Question: I'm looking for a solution for this problem:
I have a container div which gets its height / width from a div/img inside it with dynamic height.
inside that container I want to add another square div 72x72px which will be centered both horizontally and vertically.

css solution is preferred
thanks for the help
current html:
'''
<div class="post">
<div class="post-like"></div>
<img src="dsada"/>
</div>
'''
current less:
'''
.post:before{
content: '';
display: inline-block;
height: 100%;
vertical-align: middle;
margin-right: -0.25em; /* Adjusts for spacing */
background: #808080; width: 5px;
}
.post{
background: @white;
direction: rtl;
overflow: hidden;
width: 42%;
margin-left: 2%;
margin-right: 2%;
margin-top: 4%;
position: relative;
text-align: center;
white-space: nowrap;
img{
display: inline-block;
vertical-align: middle;
width: 100%;
}
.post-like
display: inline-block;
vertical-align: middle;
opacity: 1;
cursor: pointer;
height: 72px;
width: 72px;
border-radius: 50%;
background: rgba(0,0,0,0.7);
}
'''
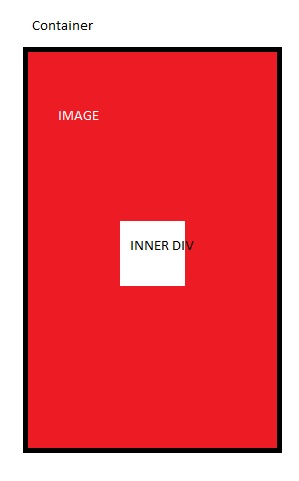
Answer: There is a pretty old trick which work for this case
<URL>
### html
'''
<div class="container">
<img src="http://placehold.it/200x500" alt="" />
<div class="inner"></div>
</div>
'''
### css
'''
.container {
float: left;
margin: 20px;
position: relative;
}
.inner {
background: #fff;
border: 2px solid #333;
width: 72px;
height: 72px;
position: absolute;
left: 50%;
top: 50%;
margin: -36px 0 0 -36px;
}
'''